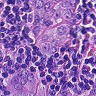
Metastatic tissue present: yes